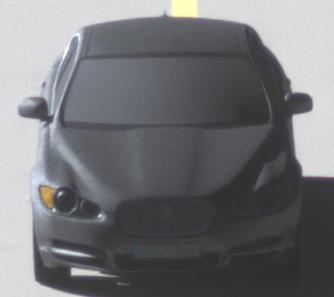
Make: Jaguar
Model: XF 3.0 V6
Detailed model: XF (X250) Limousine
Model produced from: 2010/02
Model produced until: 2010/10
Doors: 4
Color: gray
Road condition: dry road
Daytime: morning or afternoon
Contrast: high contrast